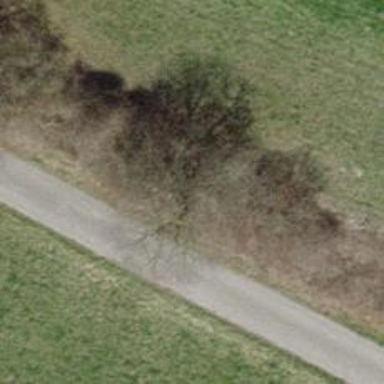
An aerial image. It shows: Hedge acting as barrier.